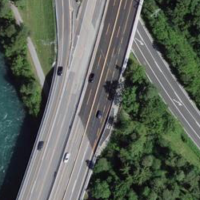
EUNIS habitat code: 57
Species observed at this site:
Cornus sanguinea
Corylus avellana